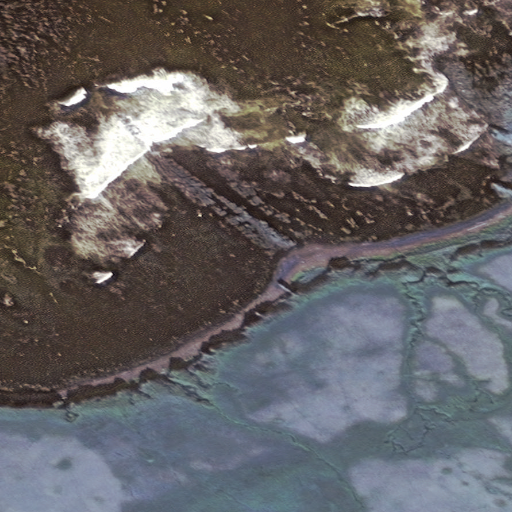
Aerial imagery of cape in Alaska named Krysi Point containing only unknown